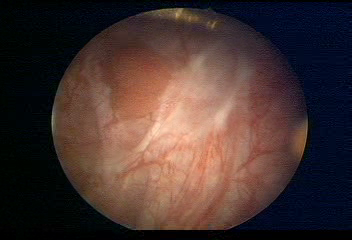
Modality: WLC
Class: Malignant
Subclass: LowGradePapillary
Lesion: L1
Stage: Ta
Morphology: Papillary
Bladder cancer association: Yes
Annotated structures: Tumor